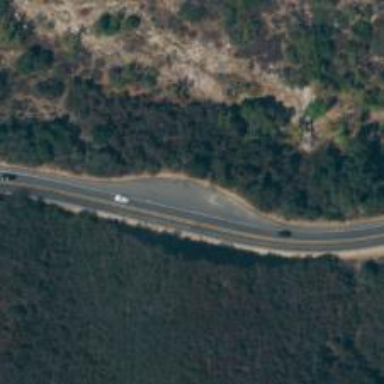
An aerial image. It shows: Rest area along the road.